Question: I have some very plain radio buttons in a very plain group box in a very plain WinForms form, in a very plain VB.NET project. This is as simple as possible.

The odd behaviour is that if one is selected, and I click another, the selected radio box unchecks, and . A click is required to select the clicked radio button.
Designer code for one of the radio buttons:
'''
Me.rbPhaseM00.AutoSize = True
Me.rbPhaseM00.CausesValidation = False
Me.rbPhaseM00.Checked = Global.CnstrSirfNetIntrc.My.MySettings.Default.rbPhaseM00
Me.rbPhaseM00.DataBindings.Add(New System.Windows.Forms.Binding("Checked", Global.CnstrSirfNetIntrc.My.MySettings.Default, "rbPhaseM00", True, System.Windows.Forms.DataSourceUpdateMode.OnPropertyChanged))
Me.rbPhaseM00.Location = New System.Drawing.Point(10, 19)
Me.rbPhaseM00.Name = "rbPhaseM00"
Me.rbPhaseM00.Size = New System.Drawing.Size(46, 17)
Me.rbPhaseM00.TabIndex = 21
Me.rbPhaseM00.Text = "M00"
Me.rbPhaseM00.UseVisualStyleBackColor = True
'''
What property is causing this? There are no events attached to the radio buttons, no other controls in the group box.
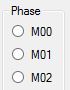
Answer: There are two. First is the Parent, they all have to have the same one. Double-check that with View + (Other Windows) + Document Outline, verify that the radio button controls are all nested inside the group box and not just overlapping it. Drag + drop to fix.
And they all have to have the AutoCheck property set to True.
After edit: the data binding looks like a hazard. Unbind to test. There are several existing SO questions that talk about it, find them by googling "Winforms databinding radiobuttons".